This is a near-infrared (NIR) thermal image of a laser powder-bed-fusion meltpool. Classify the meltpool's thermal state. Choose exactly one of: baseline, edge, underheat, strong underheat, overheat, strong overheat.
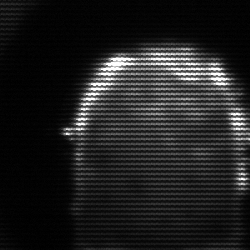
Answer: baseline